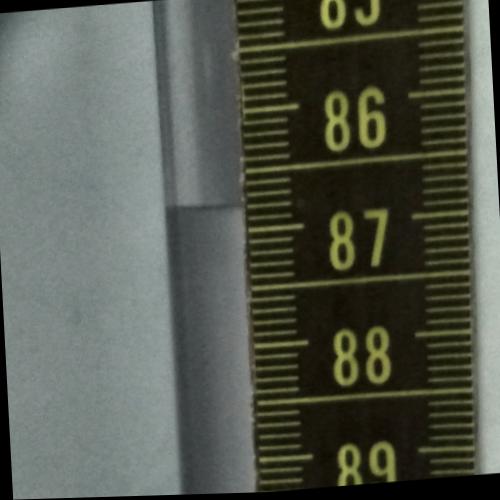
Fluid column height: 86.8 cm